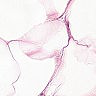
Metastatic tissue present: no